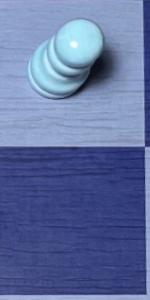
Label: Empty